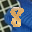
Label: 8